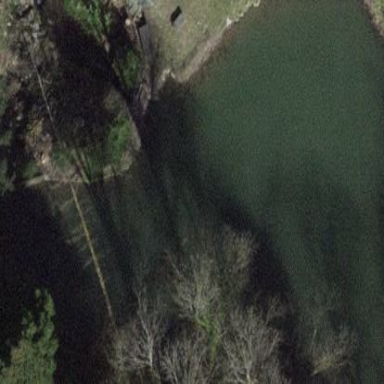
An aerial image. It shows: Pond with natural water.